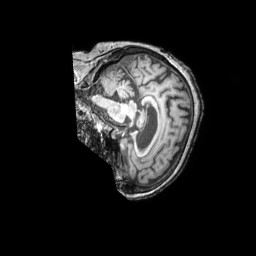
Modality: T1w
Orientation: sagittal
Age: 68
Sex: female
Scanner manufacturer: philips
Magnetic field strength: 3 T
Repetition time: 0.009854 s
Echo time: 0.004604 s